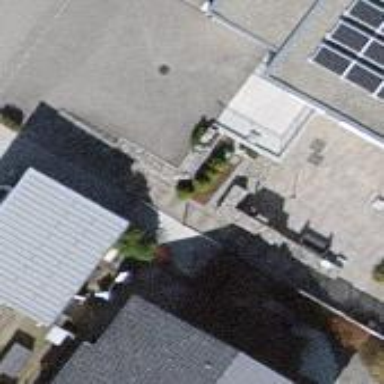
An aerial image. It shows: Garage.